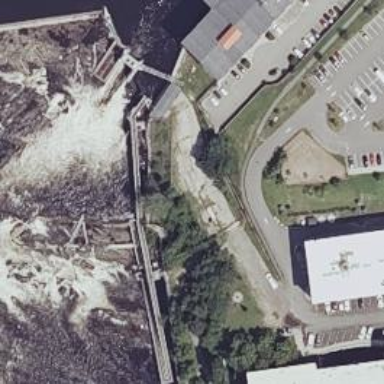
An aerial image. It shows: Fish pass along the waterway.